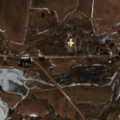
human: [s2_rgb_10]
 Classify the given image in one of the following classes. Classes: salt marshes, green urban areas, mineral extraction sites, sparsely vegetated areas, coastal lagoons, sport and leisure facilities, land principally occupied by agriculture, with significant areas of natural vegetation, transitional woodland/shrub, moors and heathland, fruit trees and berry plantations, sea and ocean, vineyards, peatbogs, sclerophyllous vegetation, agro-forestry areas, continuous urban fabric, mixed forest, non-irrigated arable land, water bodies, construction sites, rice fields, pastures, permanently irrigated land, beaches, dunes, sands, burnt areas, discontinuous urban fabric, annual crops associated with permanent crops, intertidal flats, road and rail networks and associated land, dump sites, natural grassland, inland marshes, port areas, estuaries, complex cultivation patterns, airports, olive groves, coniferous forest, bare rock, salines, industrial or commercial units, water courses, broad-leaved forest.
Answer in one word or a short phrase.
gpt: discontinuous urban fabric, pastures, complex cultivation patterns, water bodies